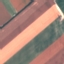
Land use / land cover: AnnualCrop